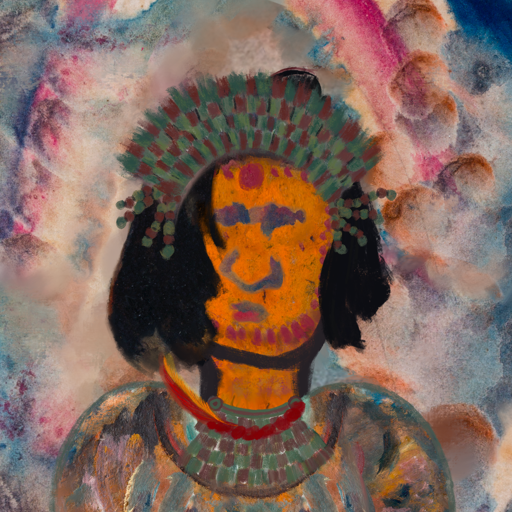
Background: Rupkatha, Head And Neck Front: Doll, Face Front: In_The_Sun, Bust: Boggyland, Hair Front: Mosgoul, Head Accessory: After_Raid_Crown, Second Necklace: After_Raid, Necklace: Pipe, Baby: Blank